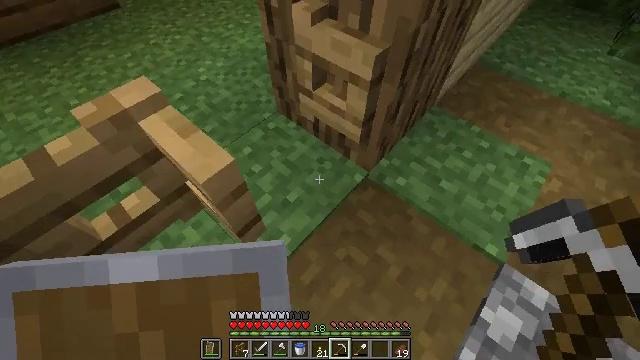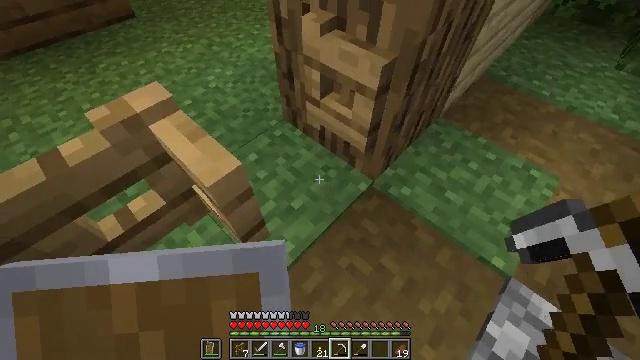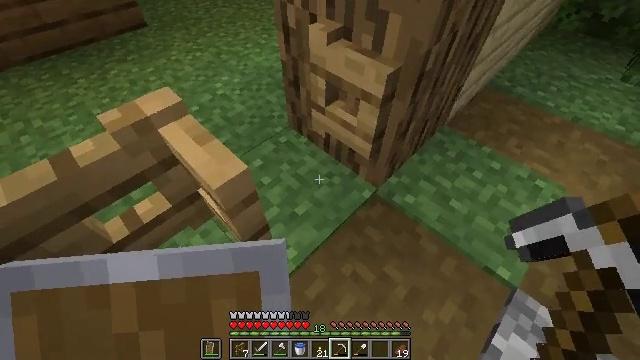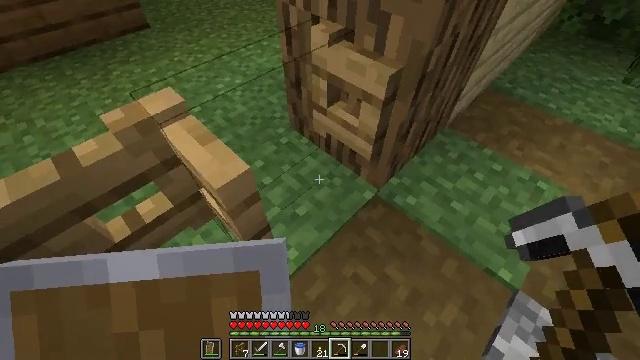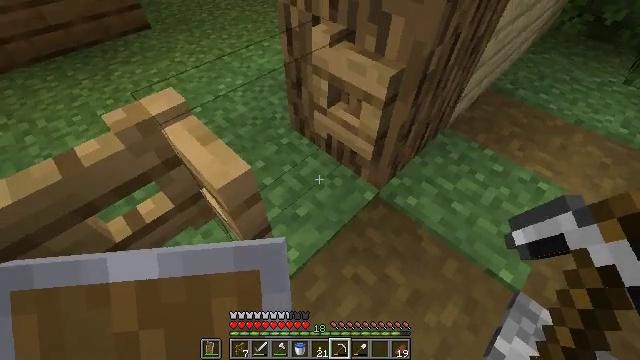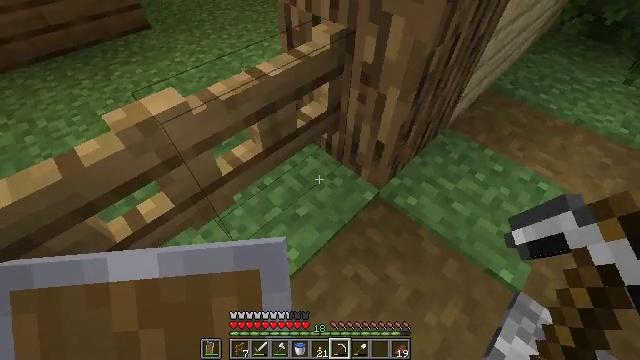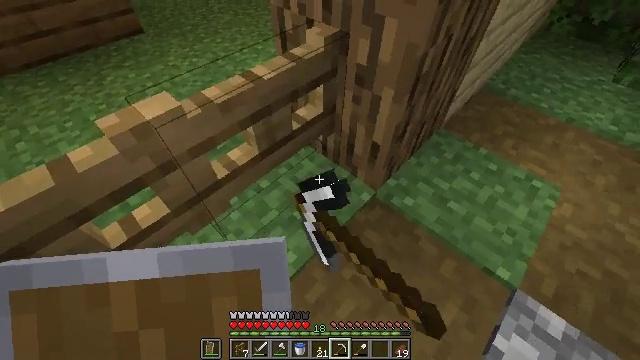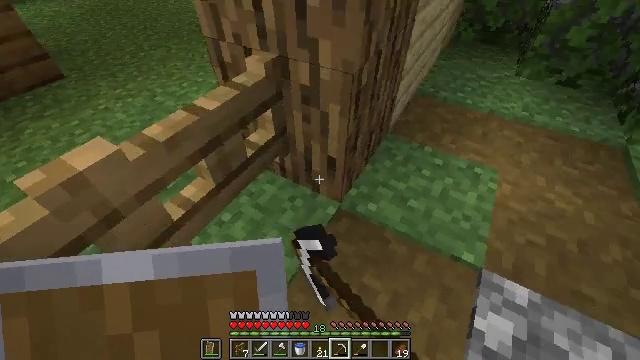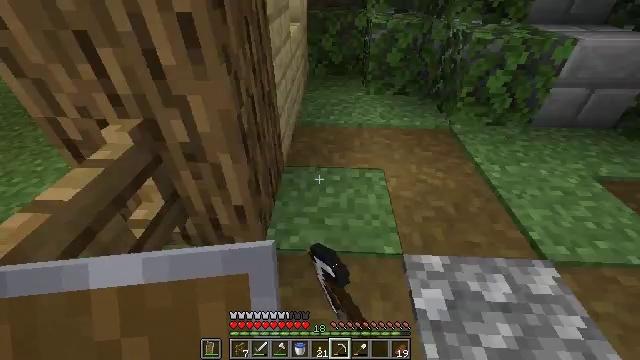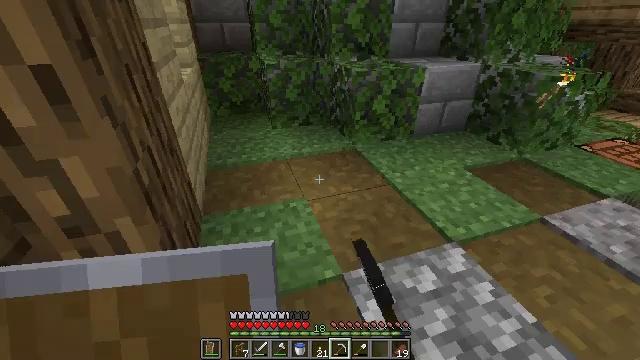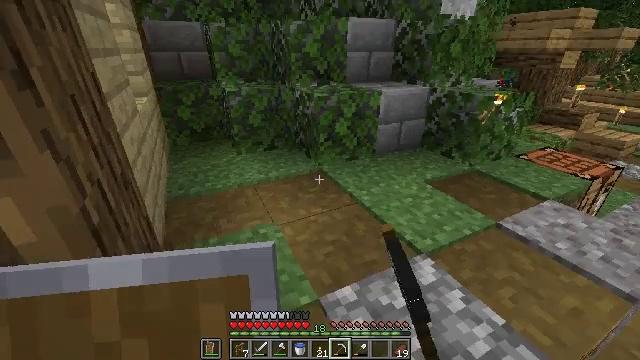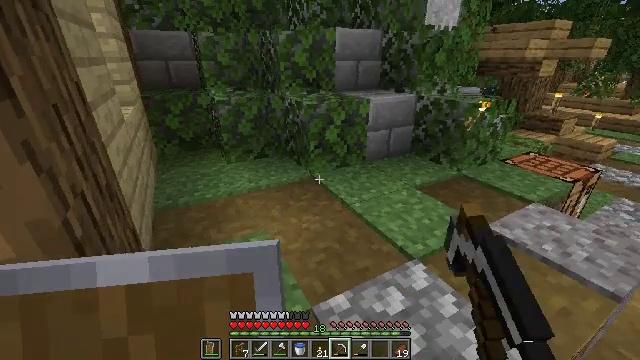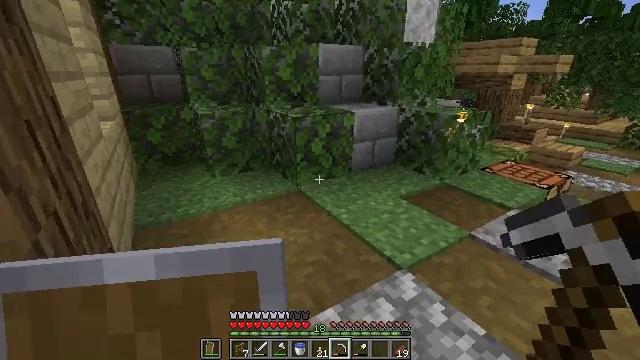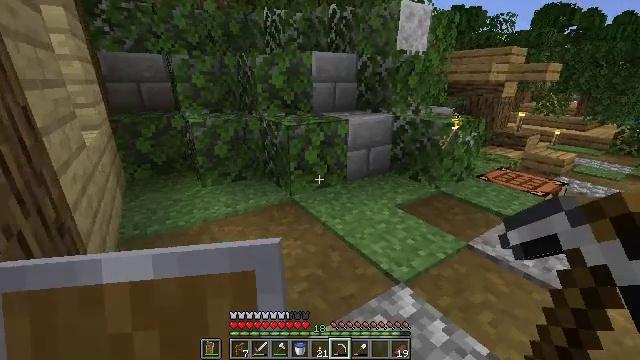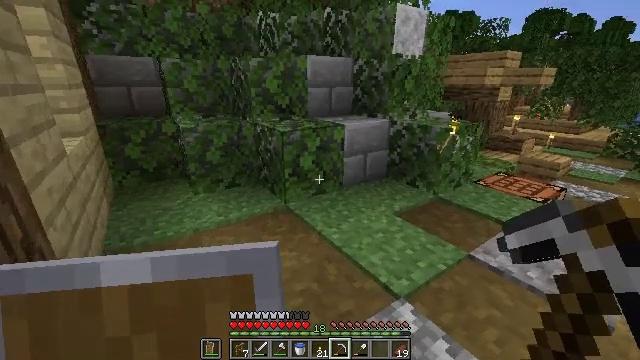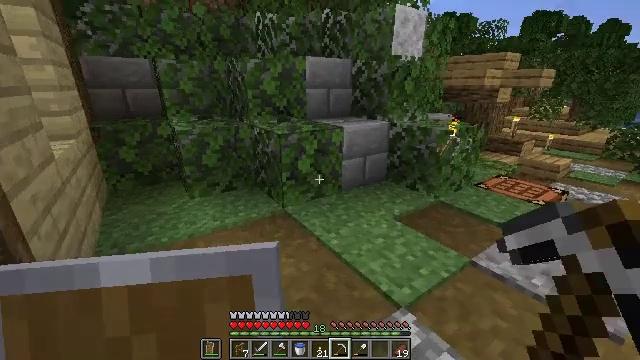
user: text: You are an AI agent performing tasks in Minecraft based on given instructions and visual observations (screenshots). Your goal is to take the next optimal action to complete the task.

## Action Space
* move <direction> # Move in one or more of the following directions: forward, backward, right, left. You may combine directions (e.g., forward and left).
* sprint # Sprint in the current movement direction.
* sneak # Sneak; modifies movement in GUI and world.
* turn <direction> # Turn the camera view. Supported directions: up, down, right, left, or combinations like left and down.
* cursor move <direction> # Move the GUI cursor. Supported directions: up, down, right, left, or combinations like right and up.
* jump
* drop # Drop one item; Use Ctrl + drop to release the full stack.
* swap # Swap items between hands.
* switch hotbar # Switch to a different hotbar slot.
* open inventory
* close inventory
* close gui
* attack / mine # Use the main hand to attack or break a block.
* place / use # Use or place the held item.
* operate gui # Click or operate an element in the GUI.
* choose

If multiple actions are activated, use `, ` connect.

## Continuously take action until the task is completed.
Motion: motion action
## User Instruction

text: Hunt a sheep.
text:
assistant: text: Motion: turn left and up
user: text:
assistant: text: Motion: turn left and up
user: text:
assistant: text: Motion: no_op
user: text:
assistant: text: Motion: no_op
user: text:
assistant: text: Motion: use / place
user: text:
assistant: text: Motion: turn right, use / place
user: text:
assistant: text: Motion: turn right and up
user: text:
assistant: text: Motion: turn right and up
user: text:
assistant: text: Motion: turn right and up
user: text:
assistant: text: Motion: turn right and up
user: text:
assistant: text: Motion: turn right and up
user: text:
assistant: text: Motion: turn right and up
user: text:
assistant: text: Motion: move forward, turn right and up
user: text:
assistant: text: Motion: move forward
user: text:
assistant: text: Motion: no_op
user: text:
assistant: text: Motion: move forward
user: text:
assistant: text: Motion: move forward
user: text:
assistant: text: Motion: move forward
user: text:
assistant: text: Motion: move forward
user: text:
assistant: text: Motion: move forward, turn up
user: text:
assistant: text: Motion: move forward, turn left and up
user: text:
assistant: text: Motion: move forward, turn left and up
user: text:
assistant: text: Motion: move forward, turn left and up
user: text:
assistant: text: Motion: move forward, turn left and up
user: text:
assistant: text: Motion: move forward, turn left and up
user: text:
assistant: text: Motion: move forward, turn left, jump
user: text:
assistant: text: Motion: move forward, jump
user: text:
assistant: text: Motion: move forward, jump
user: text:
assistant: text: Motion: move forward, jump
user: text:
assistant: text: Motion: move forward